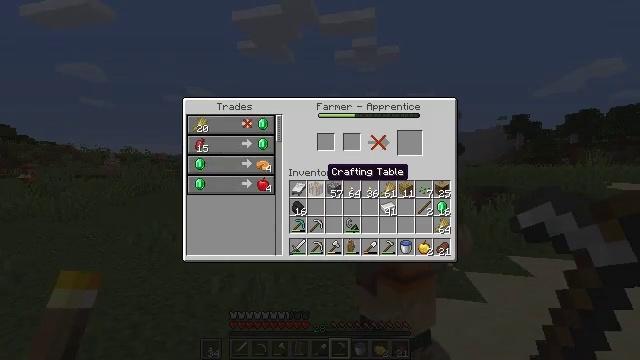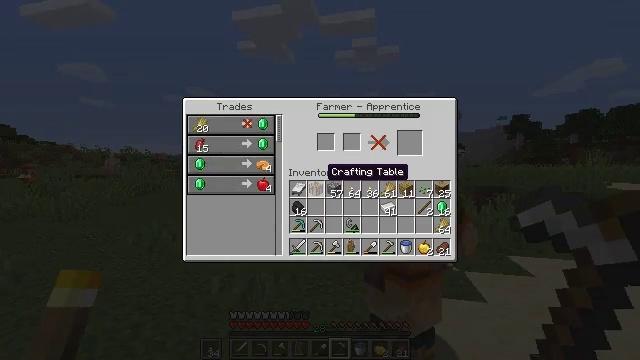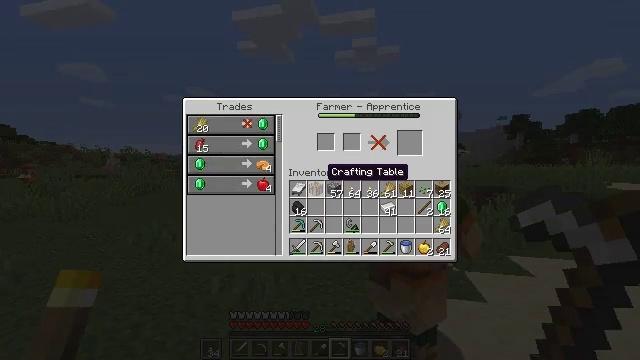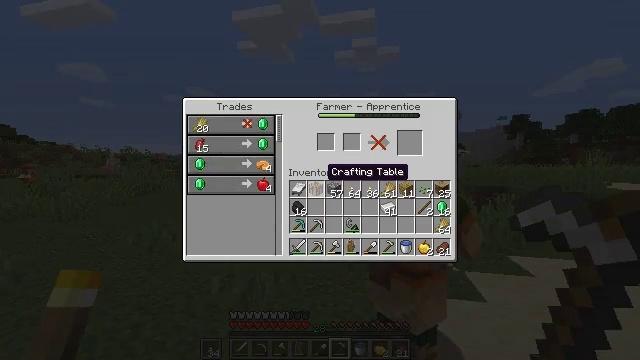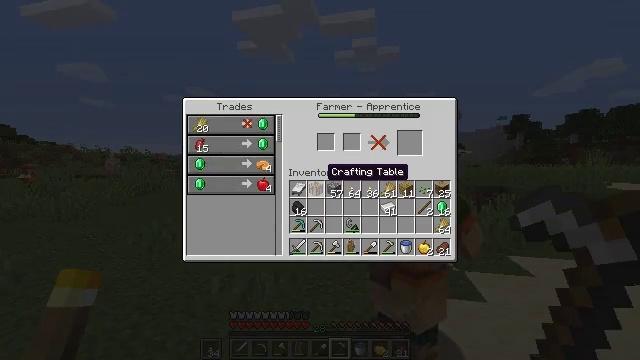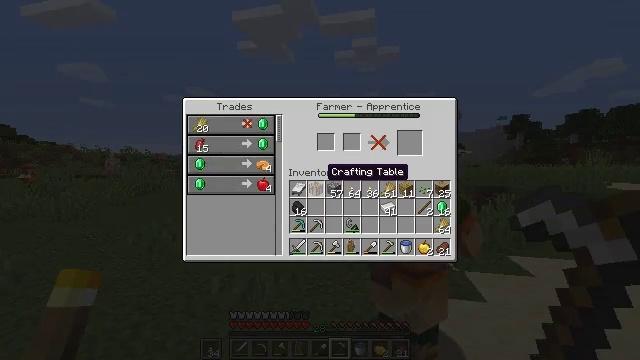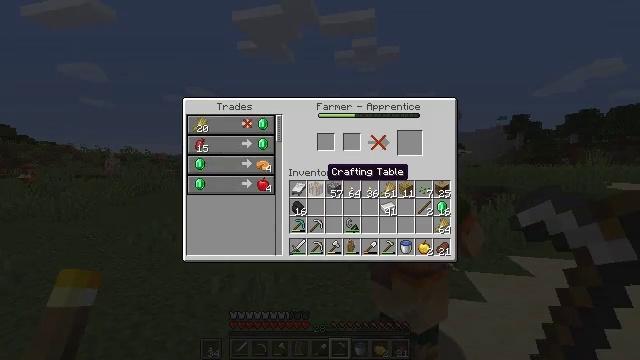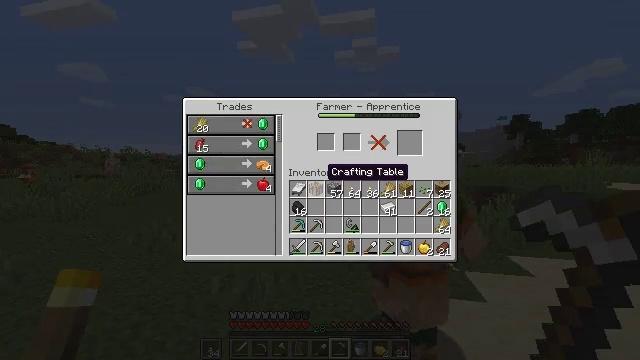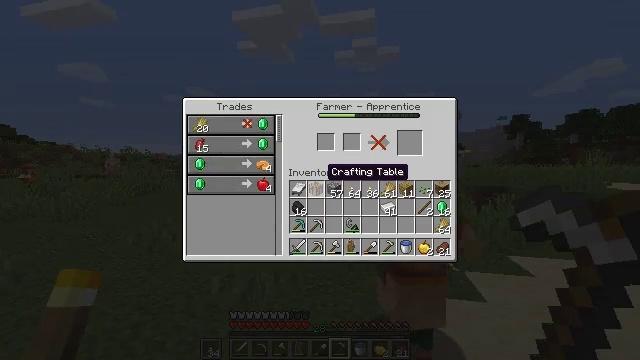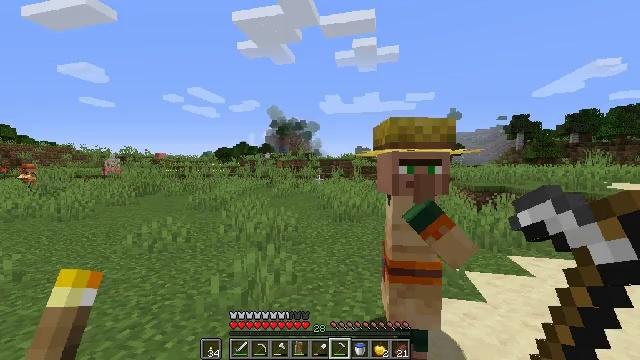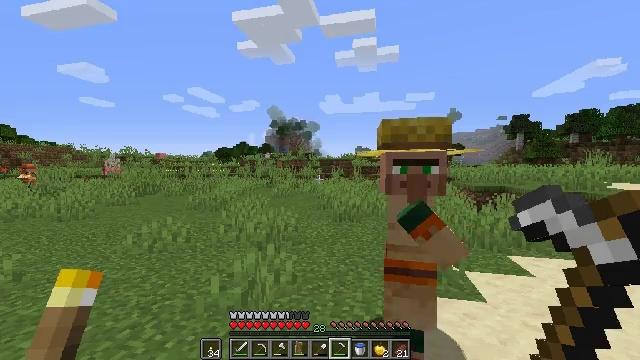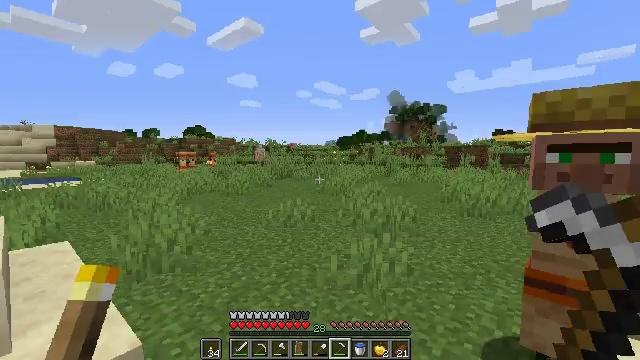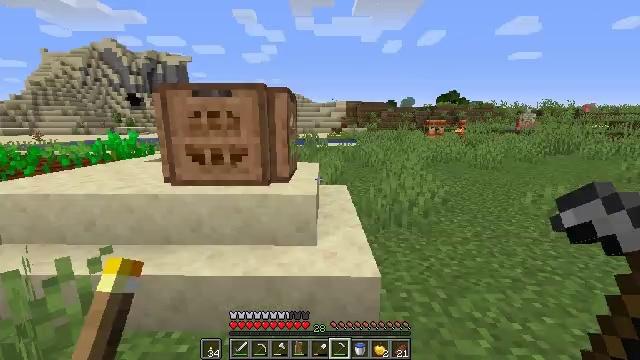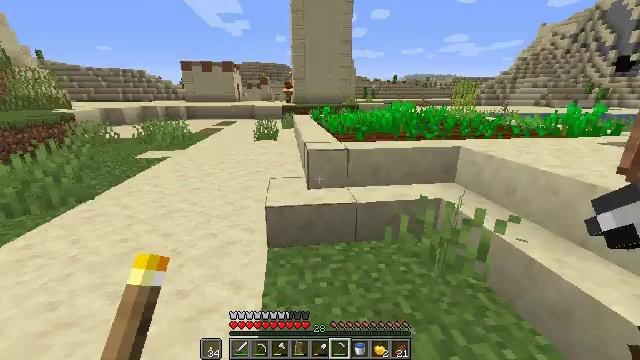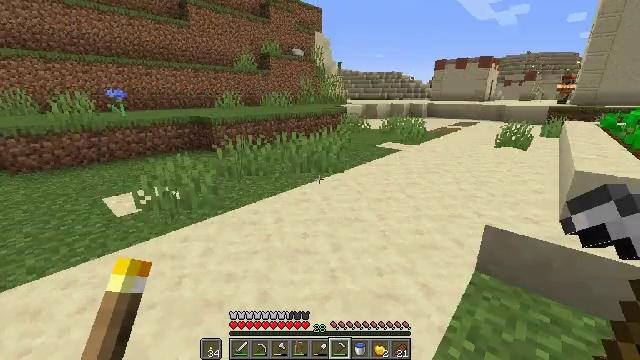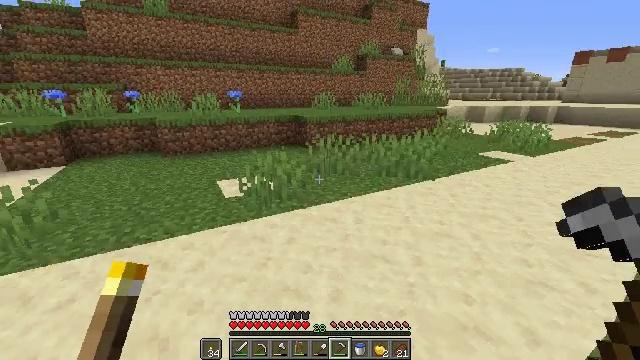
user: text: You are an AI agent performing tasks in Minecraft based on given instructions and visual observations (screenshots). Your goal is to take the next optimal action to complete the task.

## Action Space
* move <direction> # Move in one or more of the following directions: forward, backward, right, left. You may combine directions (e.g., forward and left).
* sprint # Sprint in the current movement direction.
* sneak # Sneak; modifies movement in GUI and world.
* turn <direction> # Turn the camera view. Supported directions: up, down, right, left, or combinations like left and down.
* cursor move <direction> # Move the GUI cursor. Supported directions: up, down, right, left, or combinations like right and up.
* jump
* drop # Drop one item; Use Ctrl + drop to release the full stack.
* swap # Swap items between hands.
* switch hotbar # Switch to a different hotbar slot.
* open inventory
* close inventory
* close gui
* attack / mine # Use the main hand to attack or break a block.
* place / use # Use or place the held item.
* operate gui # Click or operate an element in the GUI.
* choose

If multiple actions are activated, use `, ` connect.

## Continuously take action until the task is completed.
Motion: motion action
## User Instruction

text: Attack the composter to add it to your inventory.
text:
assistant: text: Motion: no_op
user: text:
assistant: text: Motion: no_op
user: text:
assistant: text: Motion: no_op
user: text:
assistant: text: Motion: no_op
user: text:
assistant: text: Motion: no_op
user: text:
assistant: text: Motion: no_op
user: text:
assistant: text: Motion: no_op
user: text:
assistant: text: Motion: no_op
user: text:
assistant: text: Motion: no_op
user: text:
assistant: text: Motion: close gui
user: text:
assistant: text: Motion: turn left and down
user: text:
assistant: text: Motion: turn left and down
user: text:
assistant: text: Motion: turn left and down
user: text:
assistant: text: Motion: turn left
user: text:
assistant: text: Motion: move forward, turn left
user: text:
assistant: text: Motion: move forward
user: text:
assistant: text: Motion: move forward, sprint
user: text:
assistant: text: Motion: move forward, sprint
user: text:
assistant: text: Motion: move forward, sprint
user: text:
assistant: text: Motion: move forward, sprint
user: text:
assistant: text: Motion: move forward, sprint, turn right and up
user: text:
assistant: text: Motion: move forward, sprint, turn right
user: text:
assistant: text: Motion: move forward, sprint, turn right
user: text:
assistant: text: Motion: move forward, sprint, turn right
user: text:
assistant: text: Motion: move forward, sprint, turn right
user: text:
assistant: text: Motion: move forward, sprint
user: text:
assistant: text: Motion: move forward, sprint
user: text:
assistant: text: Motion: move forward, sprint, jump
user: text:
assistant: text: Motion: move forward, sprint, jump
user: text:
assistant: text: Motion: move forward, sprint, jump